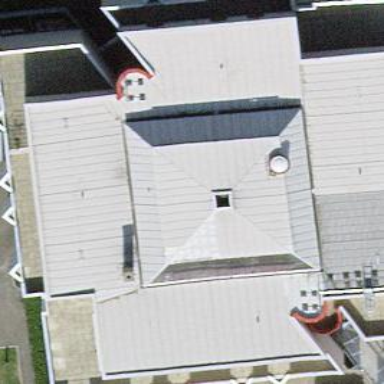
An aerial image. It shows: College building with flat roof.